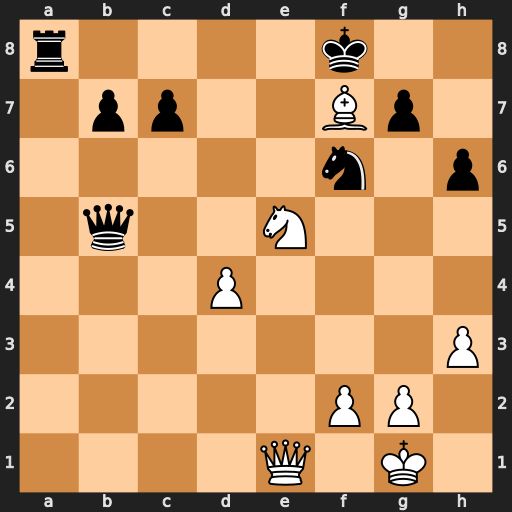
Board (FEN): r4k2/1pp2Bp1/5n1p/1q2N3/3P4/7P/5PP1/4Q1K1
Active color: w
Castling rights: -
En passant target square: -
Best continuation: Bc4 Qxc4 Nxc4